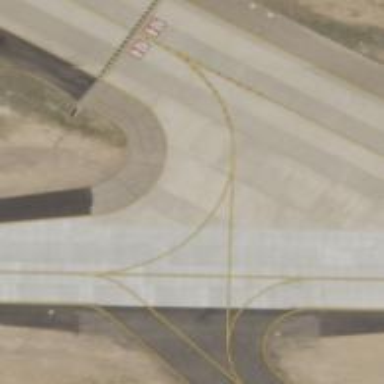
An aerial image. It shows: View of taxiway at the airport.